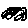
Label: car